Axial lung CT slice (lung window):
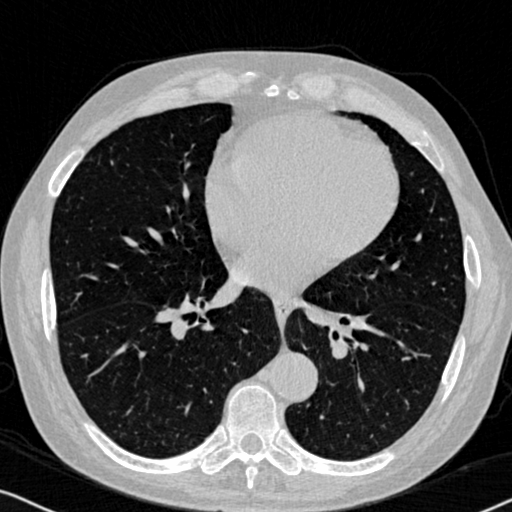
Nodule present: no